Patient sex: M
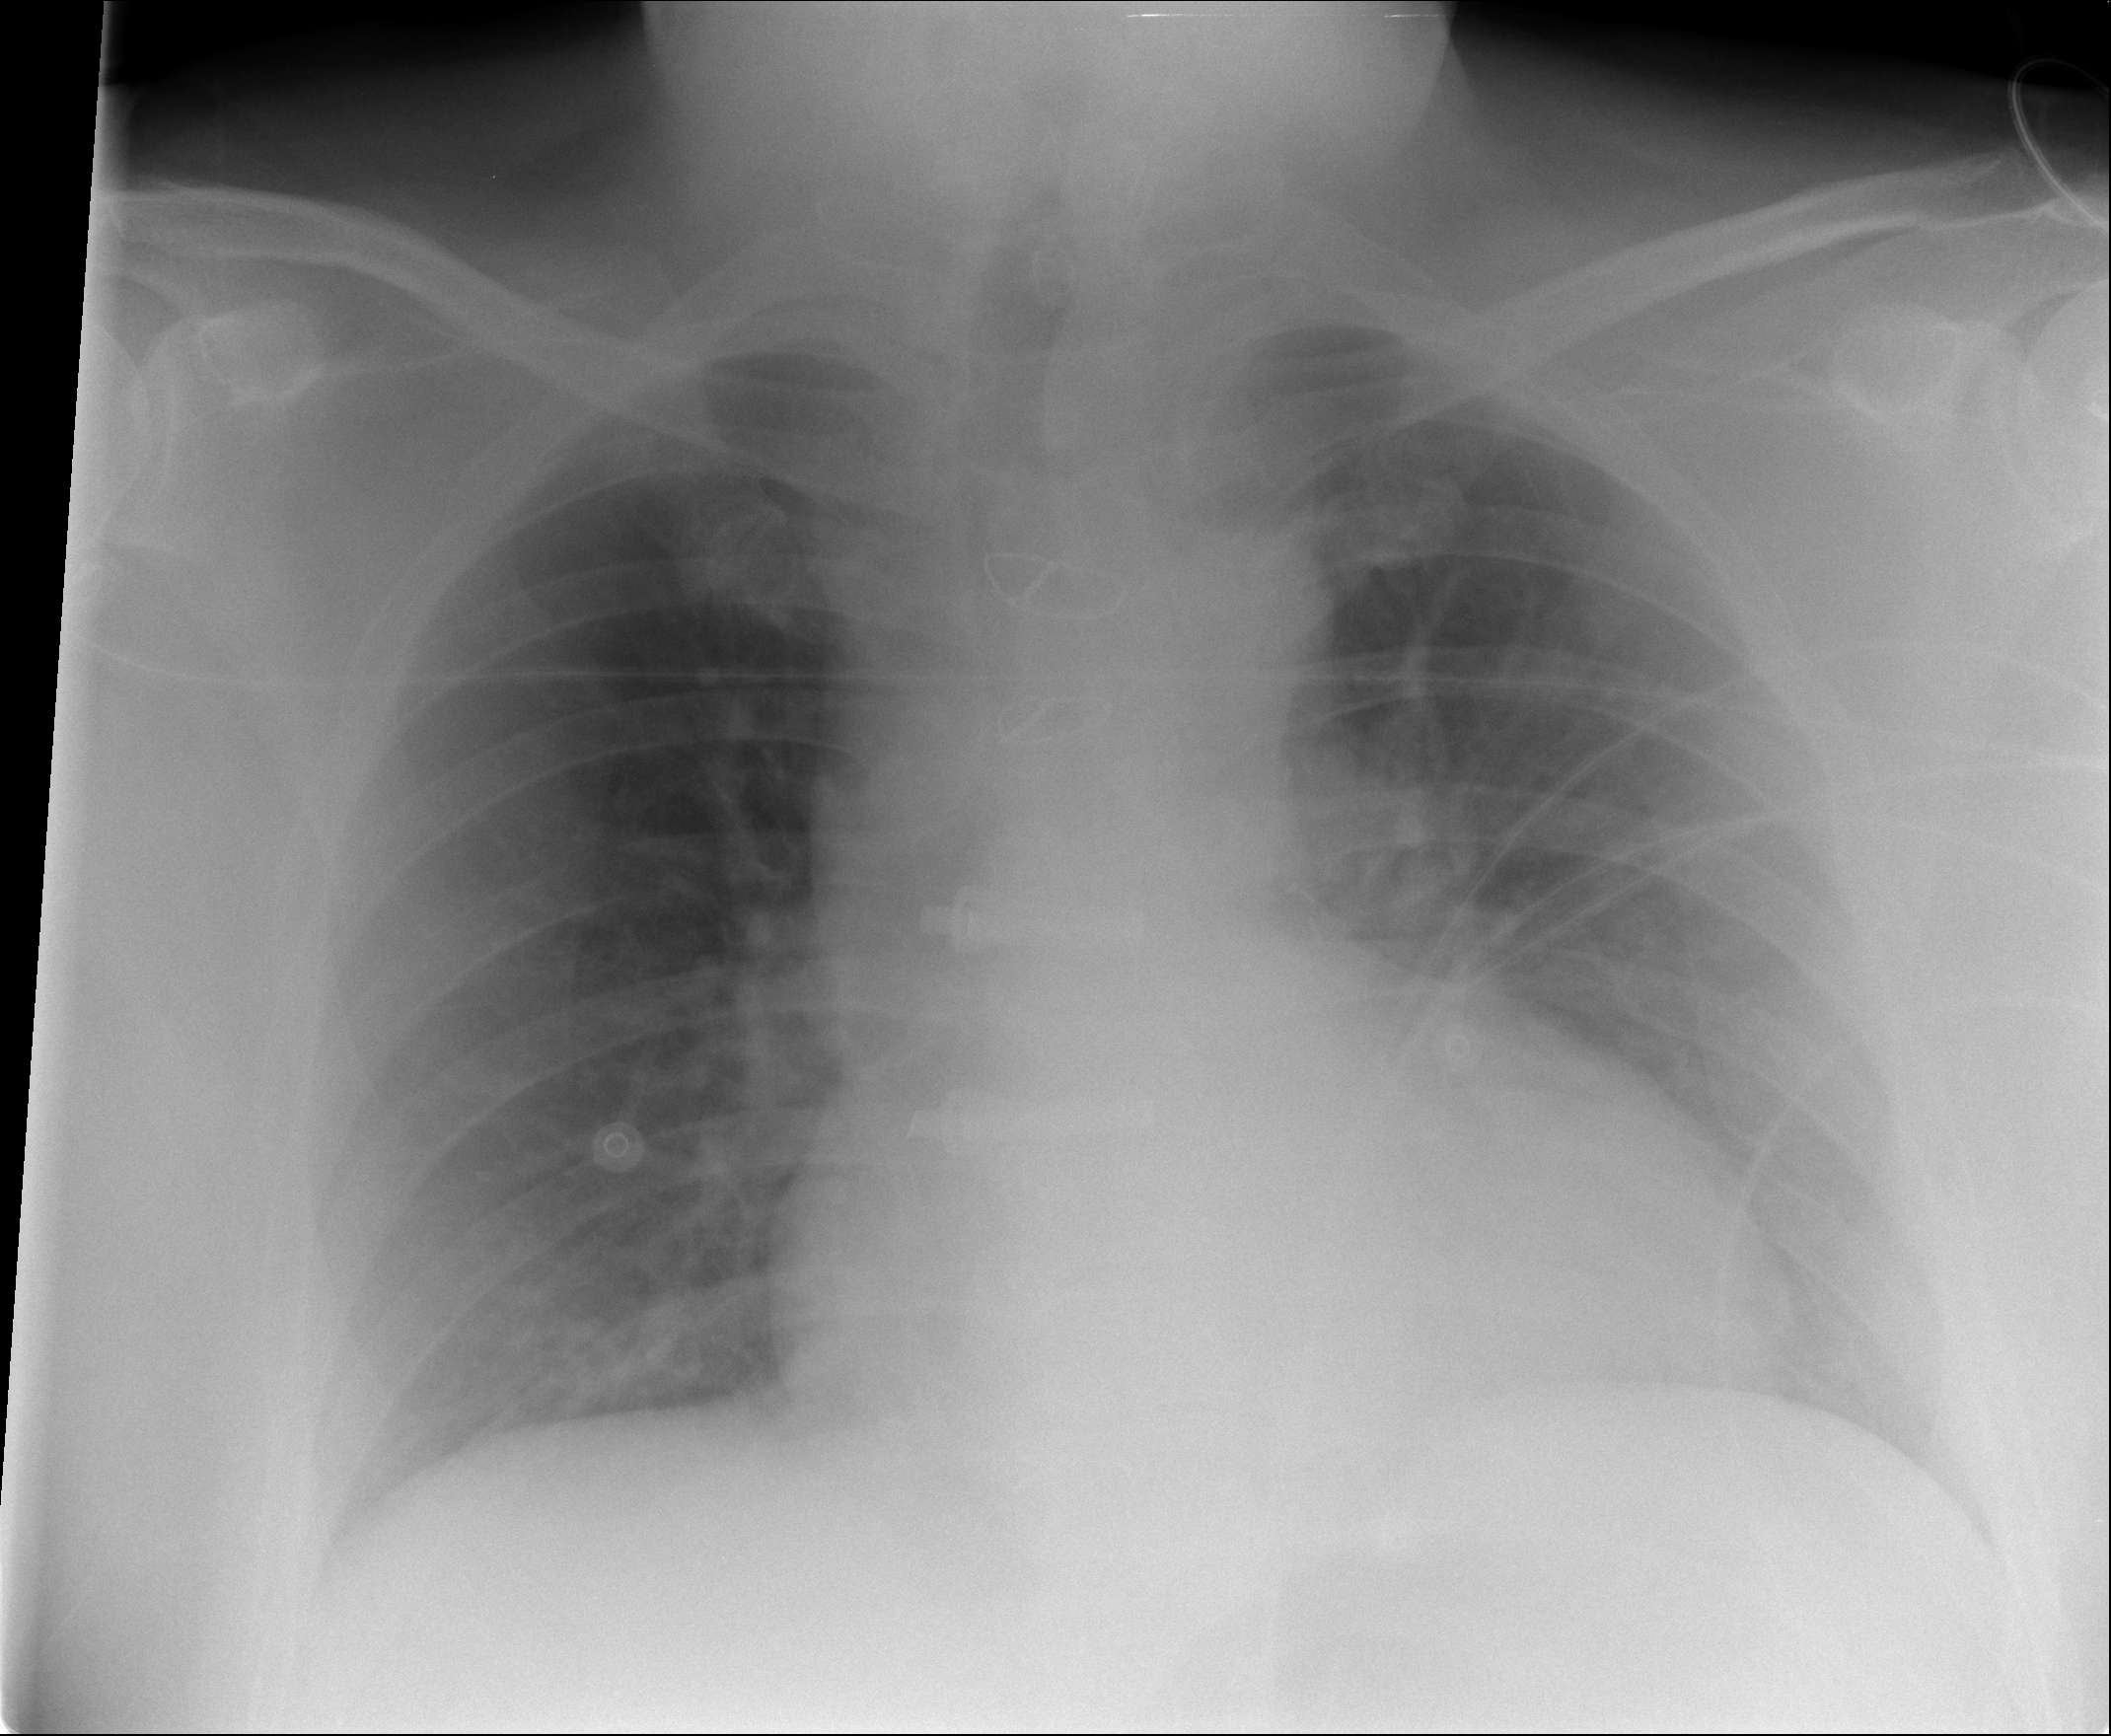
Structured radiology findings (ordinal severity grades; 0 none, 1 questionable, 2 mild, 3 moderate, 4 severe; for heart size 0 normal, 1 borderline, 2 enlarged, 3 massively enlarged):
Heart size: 2
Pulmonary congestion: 2
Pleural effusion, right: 0
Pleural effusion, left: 0
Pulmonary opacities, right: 1
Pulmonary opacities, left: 0
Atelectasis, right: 0
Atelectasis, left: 0